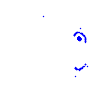
Particle: electron